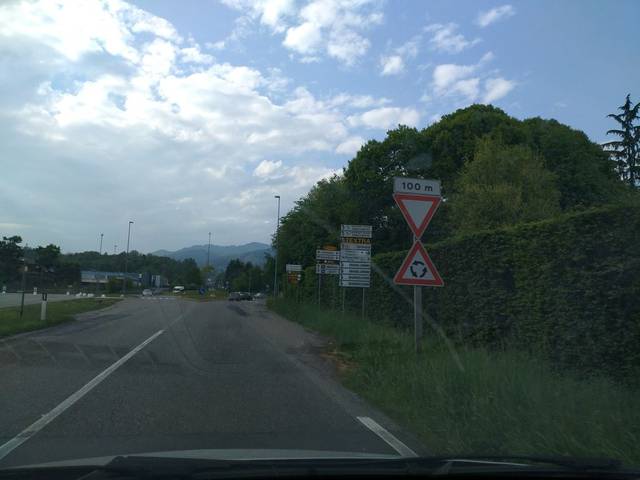
Region: Italy
Coordinates: 45.788, 9.159